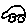
Label: car